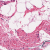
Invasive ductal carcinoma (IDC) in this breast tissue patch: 0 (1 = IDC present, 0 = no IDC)